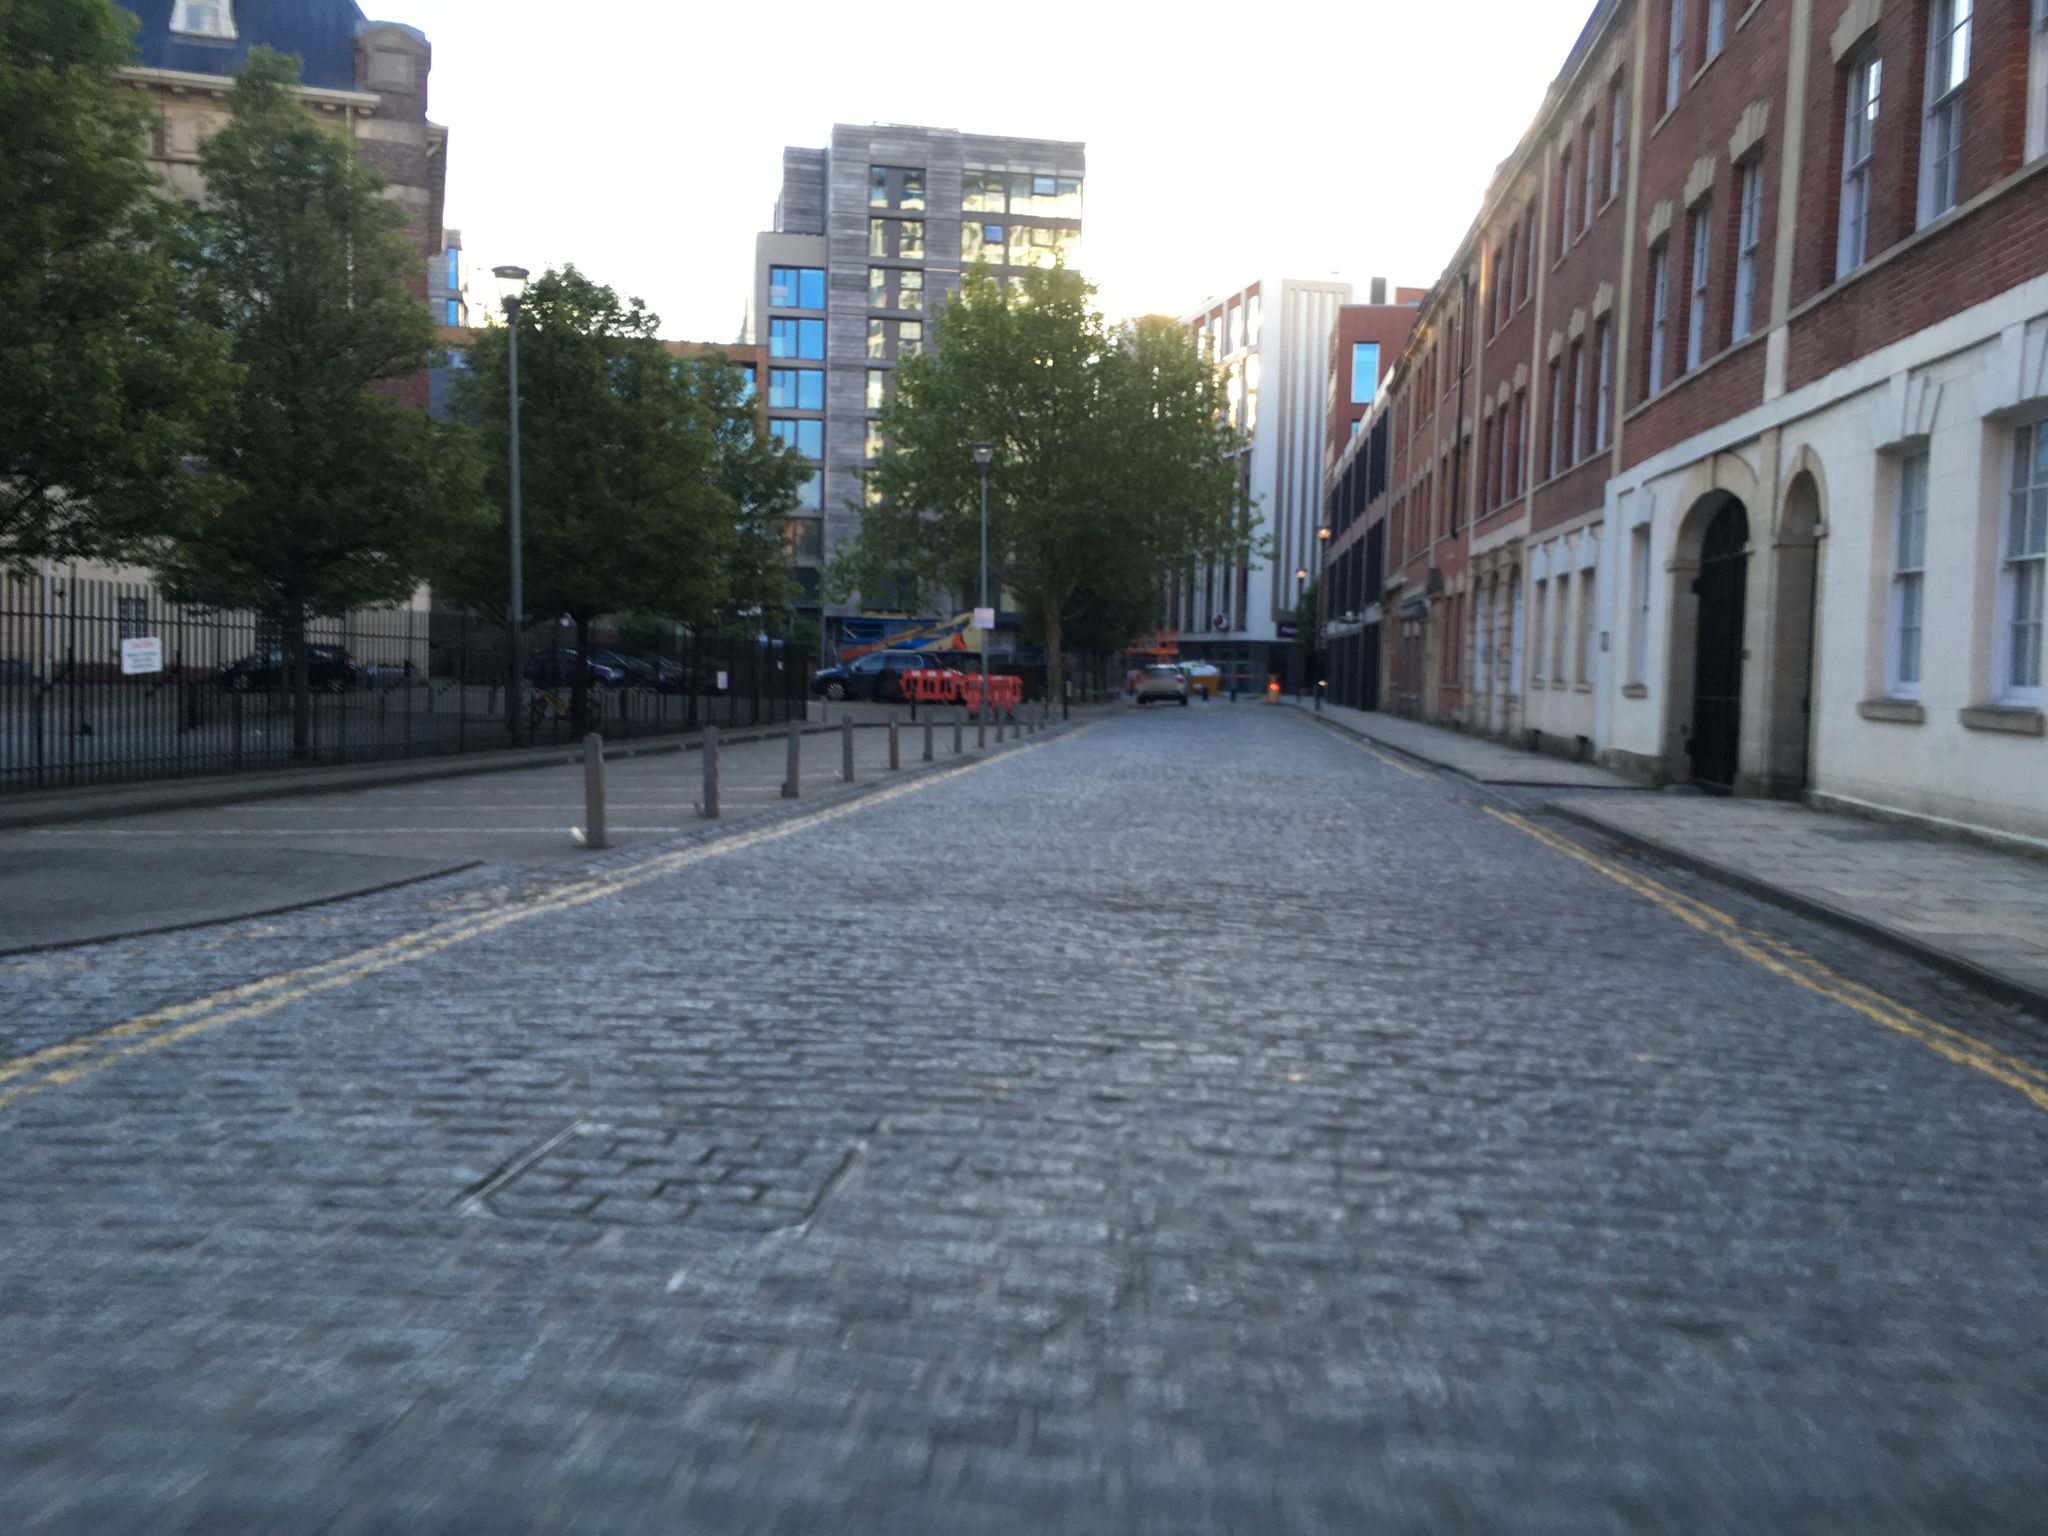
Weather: clear
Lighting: day
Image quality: good
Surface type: walking surface
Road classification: footway, unclassified
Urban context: urban centre
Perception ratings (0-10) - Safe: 7.14, Lively: 8.69, Beautiful: 8.74, Boring: 2.2, Depressing: 2.9, Wealthy: 8.08